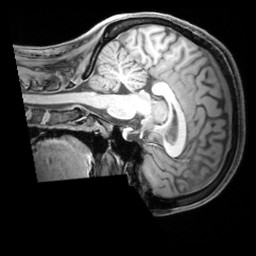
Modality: T1w
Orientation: sagittal
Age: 24
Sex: female
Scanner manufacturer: siemens
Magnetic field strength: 3 T
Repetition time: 1.97 s
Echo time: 0.00206 s